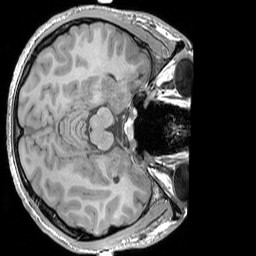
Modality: T1w
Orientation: axial
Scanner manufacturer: siemens
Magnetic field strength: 3 T
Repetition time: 1.83 s
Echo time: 0.00303 s